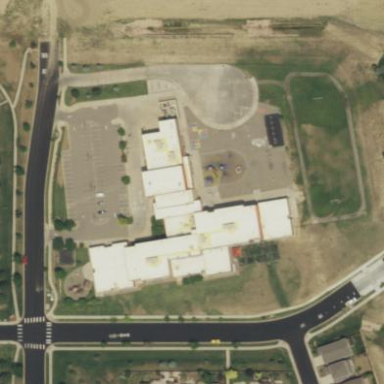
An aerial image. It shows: School.